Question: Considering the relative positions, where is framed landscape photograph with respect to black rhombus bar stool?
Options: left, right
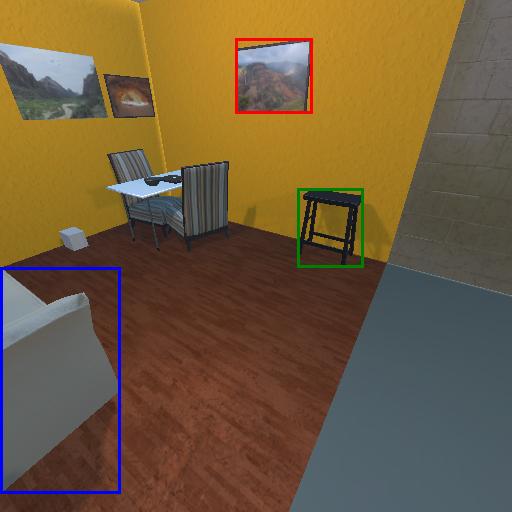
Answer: left